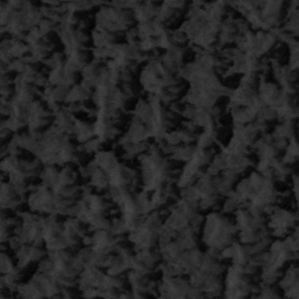
Label: frost